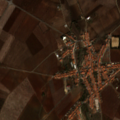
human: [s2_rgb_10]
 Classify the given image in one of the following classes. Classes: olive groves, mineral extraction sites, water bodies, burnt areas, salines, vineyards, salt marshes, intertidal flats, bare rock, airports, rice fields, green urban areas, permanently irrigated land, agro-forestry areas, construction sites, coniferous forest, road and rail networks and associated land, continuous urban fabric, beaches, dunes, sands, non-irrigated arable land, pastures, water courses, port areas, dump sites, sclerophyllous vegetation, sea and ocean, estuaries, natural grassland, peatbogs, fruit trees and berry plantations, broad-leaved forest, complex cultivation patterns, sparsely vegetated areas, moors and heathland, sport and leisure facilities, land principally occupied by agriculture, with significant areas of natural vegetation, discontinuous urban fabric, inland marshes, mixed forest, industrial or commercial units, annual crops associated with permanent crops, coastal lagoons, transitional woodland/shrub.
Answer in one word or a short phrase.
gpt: discontinuous urban fabric, non-irrigated arable land